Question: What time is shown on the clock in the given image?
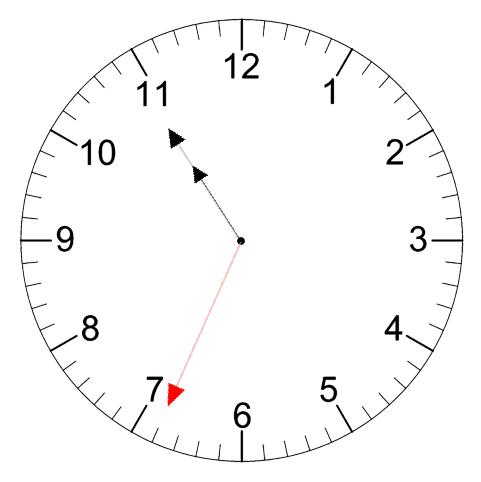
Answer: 10:54:34